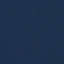
Land use / land cover: SeaLake